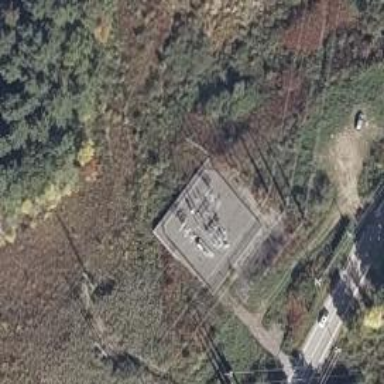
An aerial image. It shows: Switch for power supply.